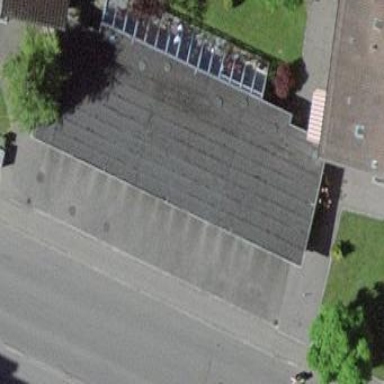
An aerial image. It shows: Flat roofed garages.